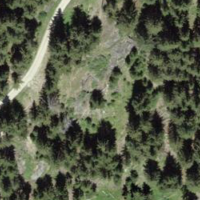
EUNIS habitat code: 43
Species observed at this site:
Galeopsis tetrahit